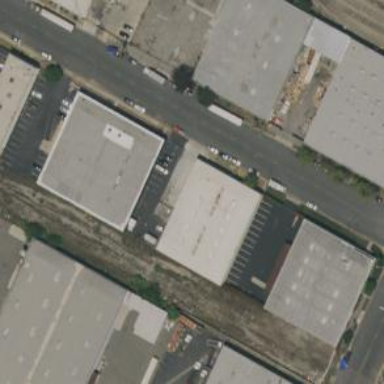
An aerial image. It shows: Warehouse.